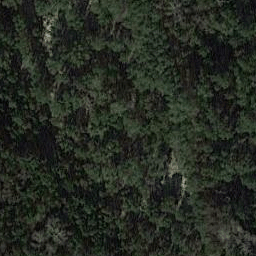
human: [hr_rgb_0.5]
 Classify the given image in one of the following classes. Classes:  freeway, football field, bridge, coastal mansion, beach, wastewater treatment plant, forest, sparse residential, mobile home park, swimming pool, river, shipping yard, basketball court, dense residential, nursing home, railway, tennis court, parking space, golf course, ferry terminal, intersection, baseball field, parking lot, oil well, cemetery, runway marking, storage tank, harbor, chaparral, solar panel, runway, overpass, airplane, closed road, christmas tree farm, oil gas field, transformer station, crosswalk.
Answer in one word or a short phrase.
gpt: forest